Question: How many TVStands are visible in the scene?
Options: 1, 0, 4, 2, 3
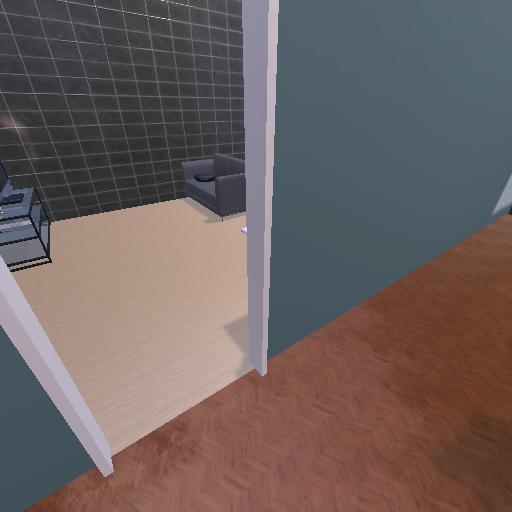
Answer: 1